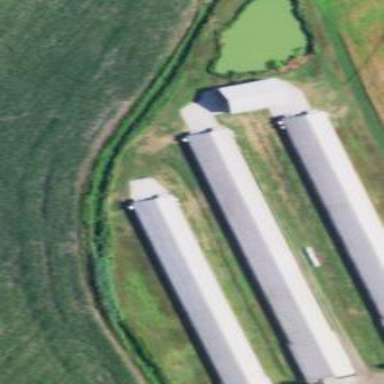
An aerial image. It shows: Farm auxiliary building.